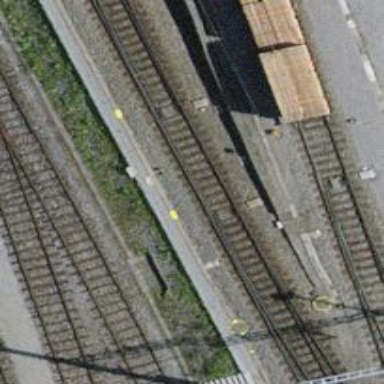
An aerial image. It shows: Railway yard used for servicing trains.